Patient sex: M
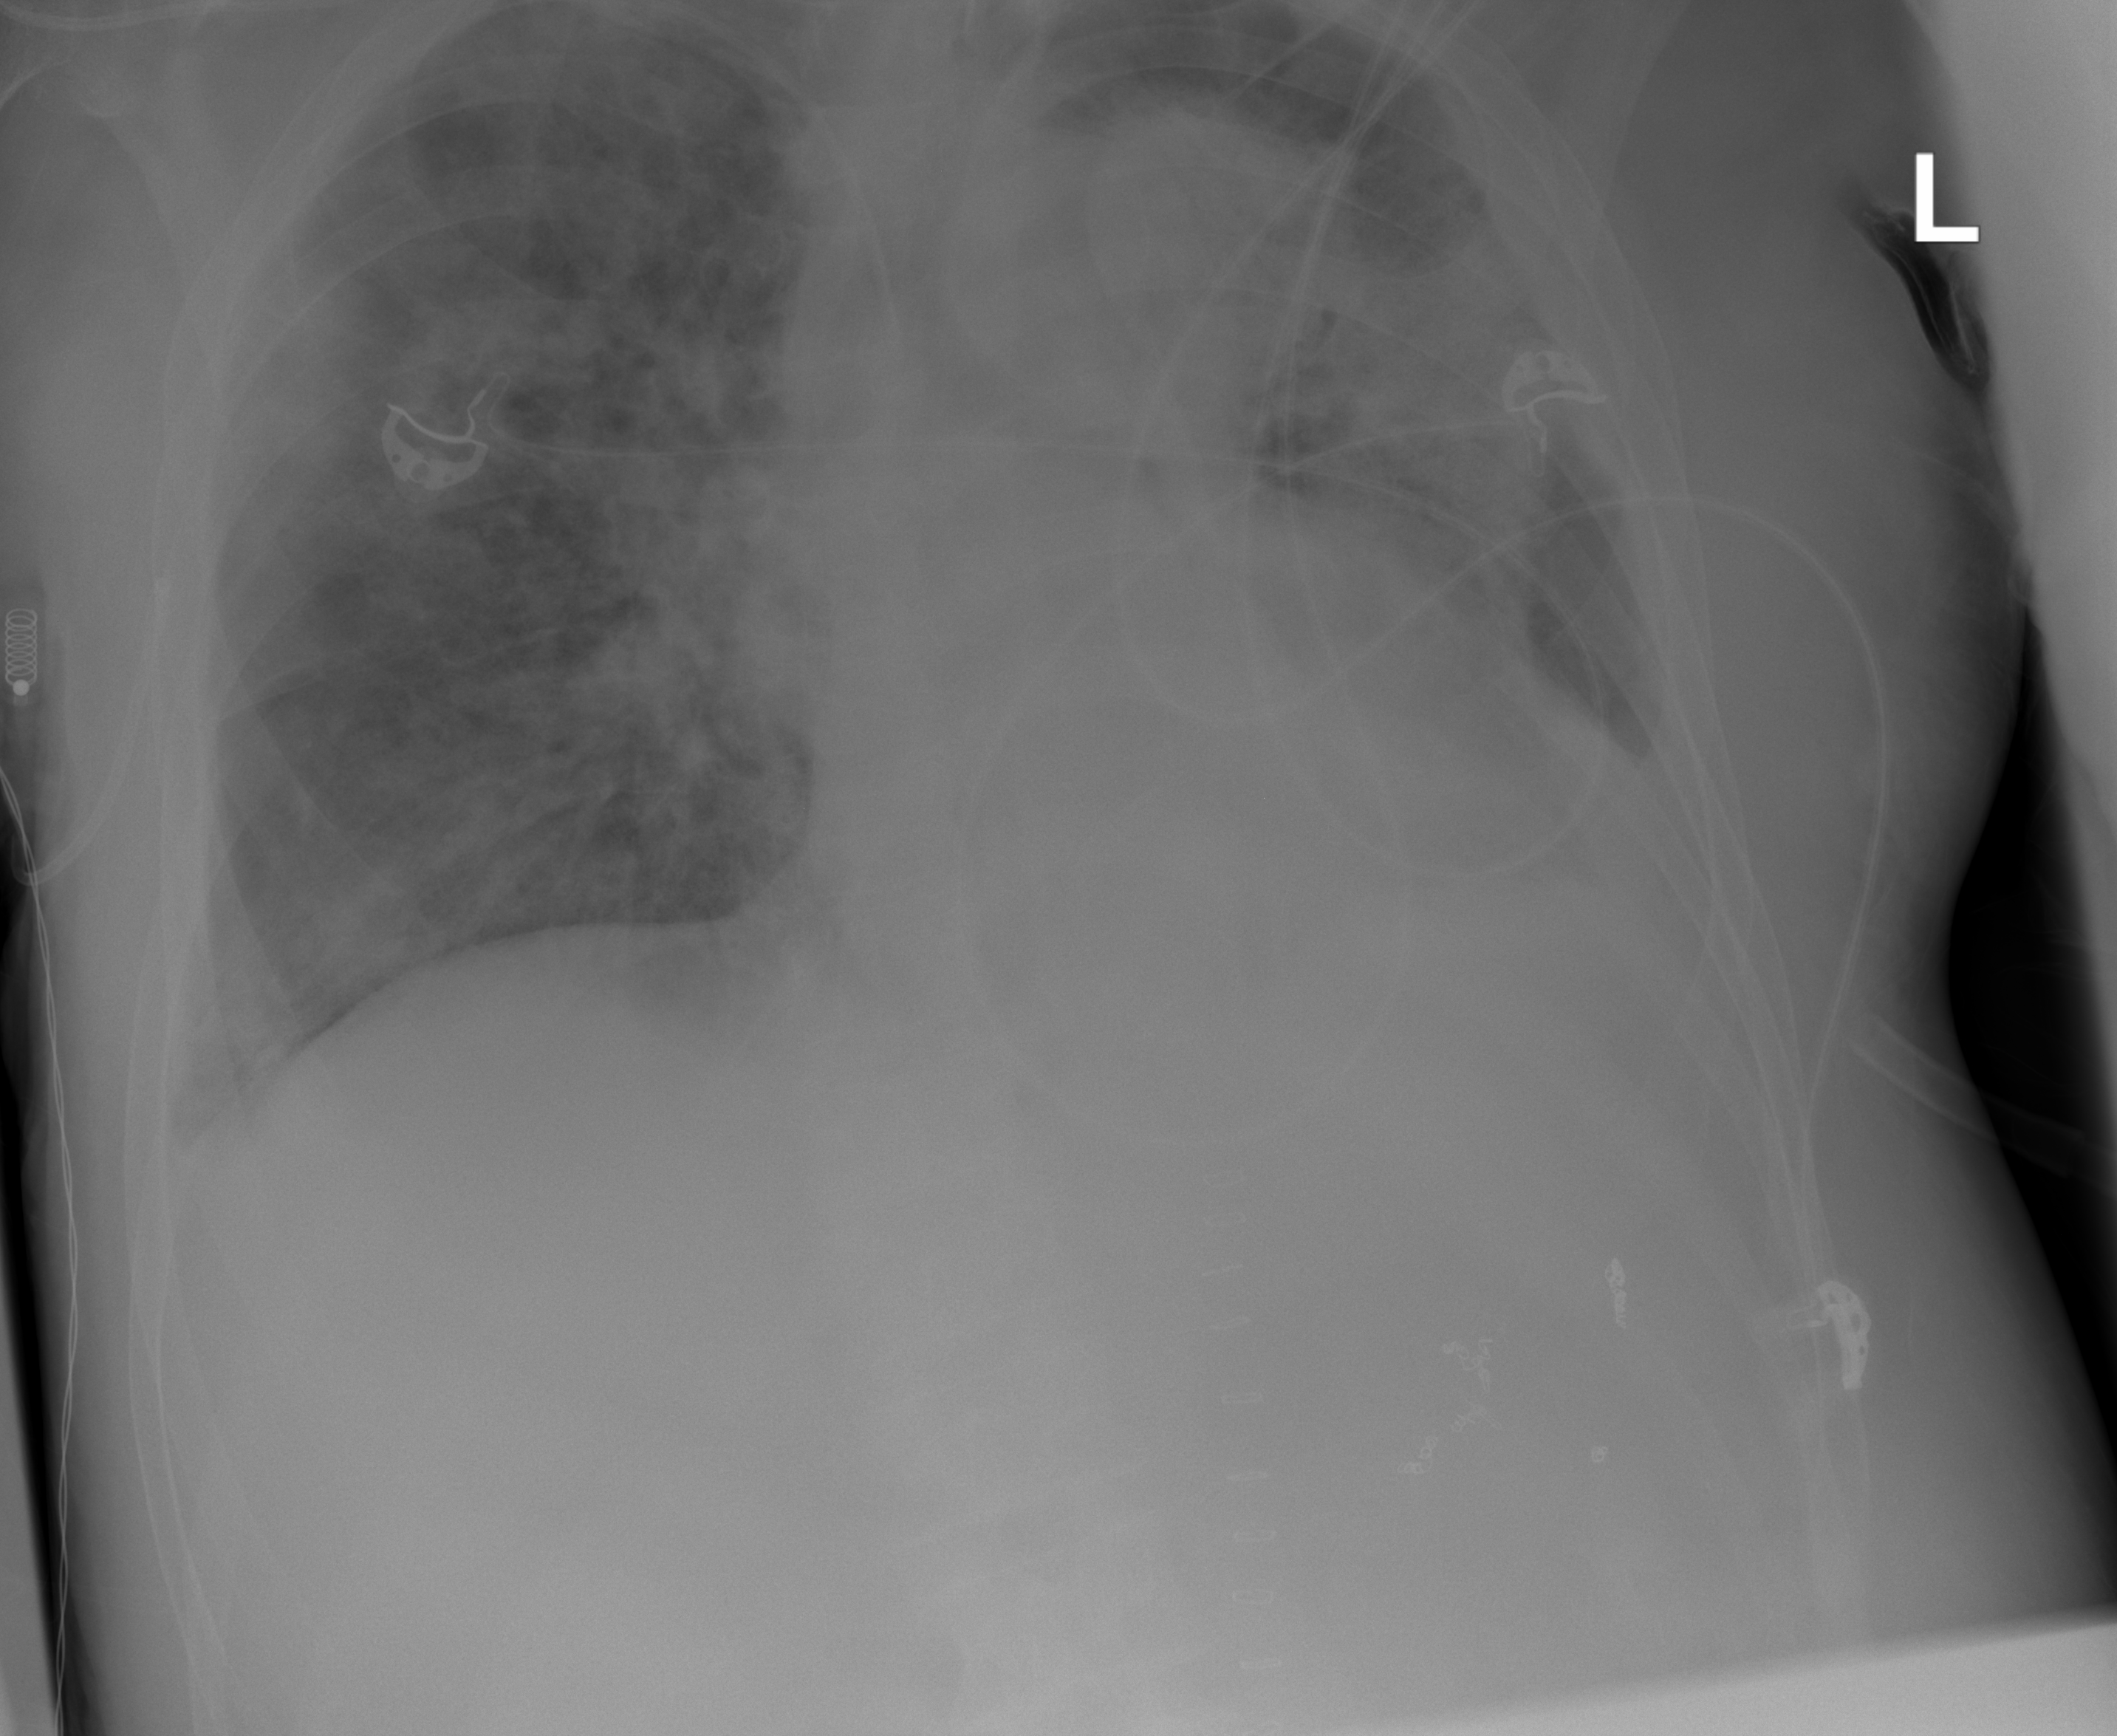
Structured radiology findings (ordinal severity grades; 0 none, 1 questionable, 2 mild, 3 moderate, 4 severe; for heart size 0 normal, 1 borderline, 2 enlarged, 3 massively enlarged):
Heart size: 1
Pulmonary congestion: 0
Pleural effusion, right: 1
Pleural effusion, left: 2
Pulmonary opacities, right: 3
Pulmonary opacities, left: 3
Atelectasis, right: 2
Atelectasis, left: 3